Question: I have 2 columns start_date and end_date, I need to derive a third column as date_diff as below:

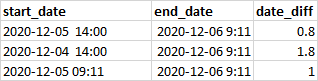
Answer: In Redshift, you can use <URL> and arithmetics:
'''
select t.*, datediff(second, start_date, end_date) / 60.0 / 60 / 24 as diff
from mytable t
'''
'datediff()' counts the number of boundaries that are crossed between the two date expressions given as second and third argument, expressed in the unit given as first argument. Since you want a result as a decimal number of days, you can use unit 'day': instead, you can compute the difference in seconds, then convert that to a decimal number of days.
Of course, this assumes that you are storing your dates as 'timestamp's (or the-like). If you have strings instead, then you need to cast them first, eg using 'to_timestamp()'.